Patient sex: M
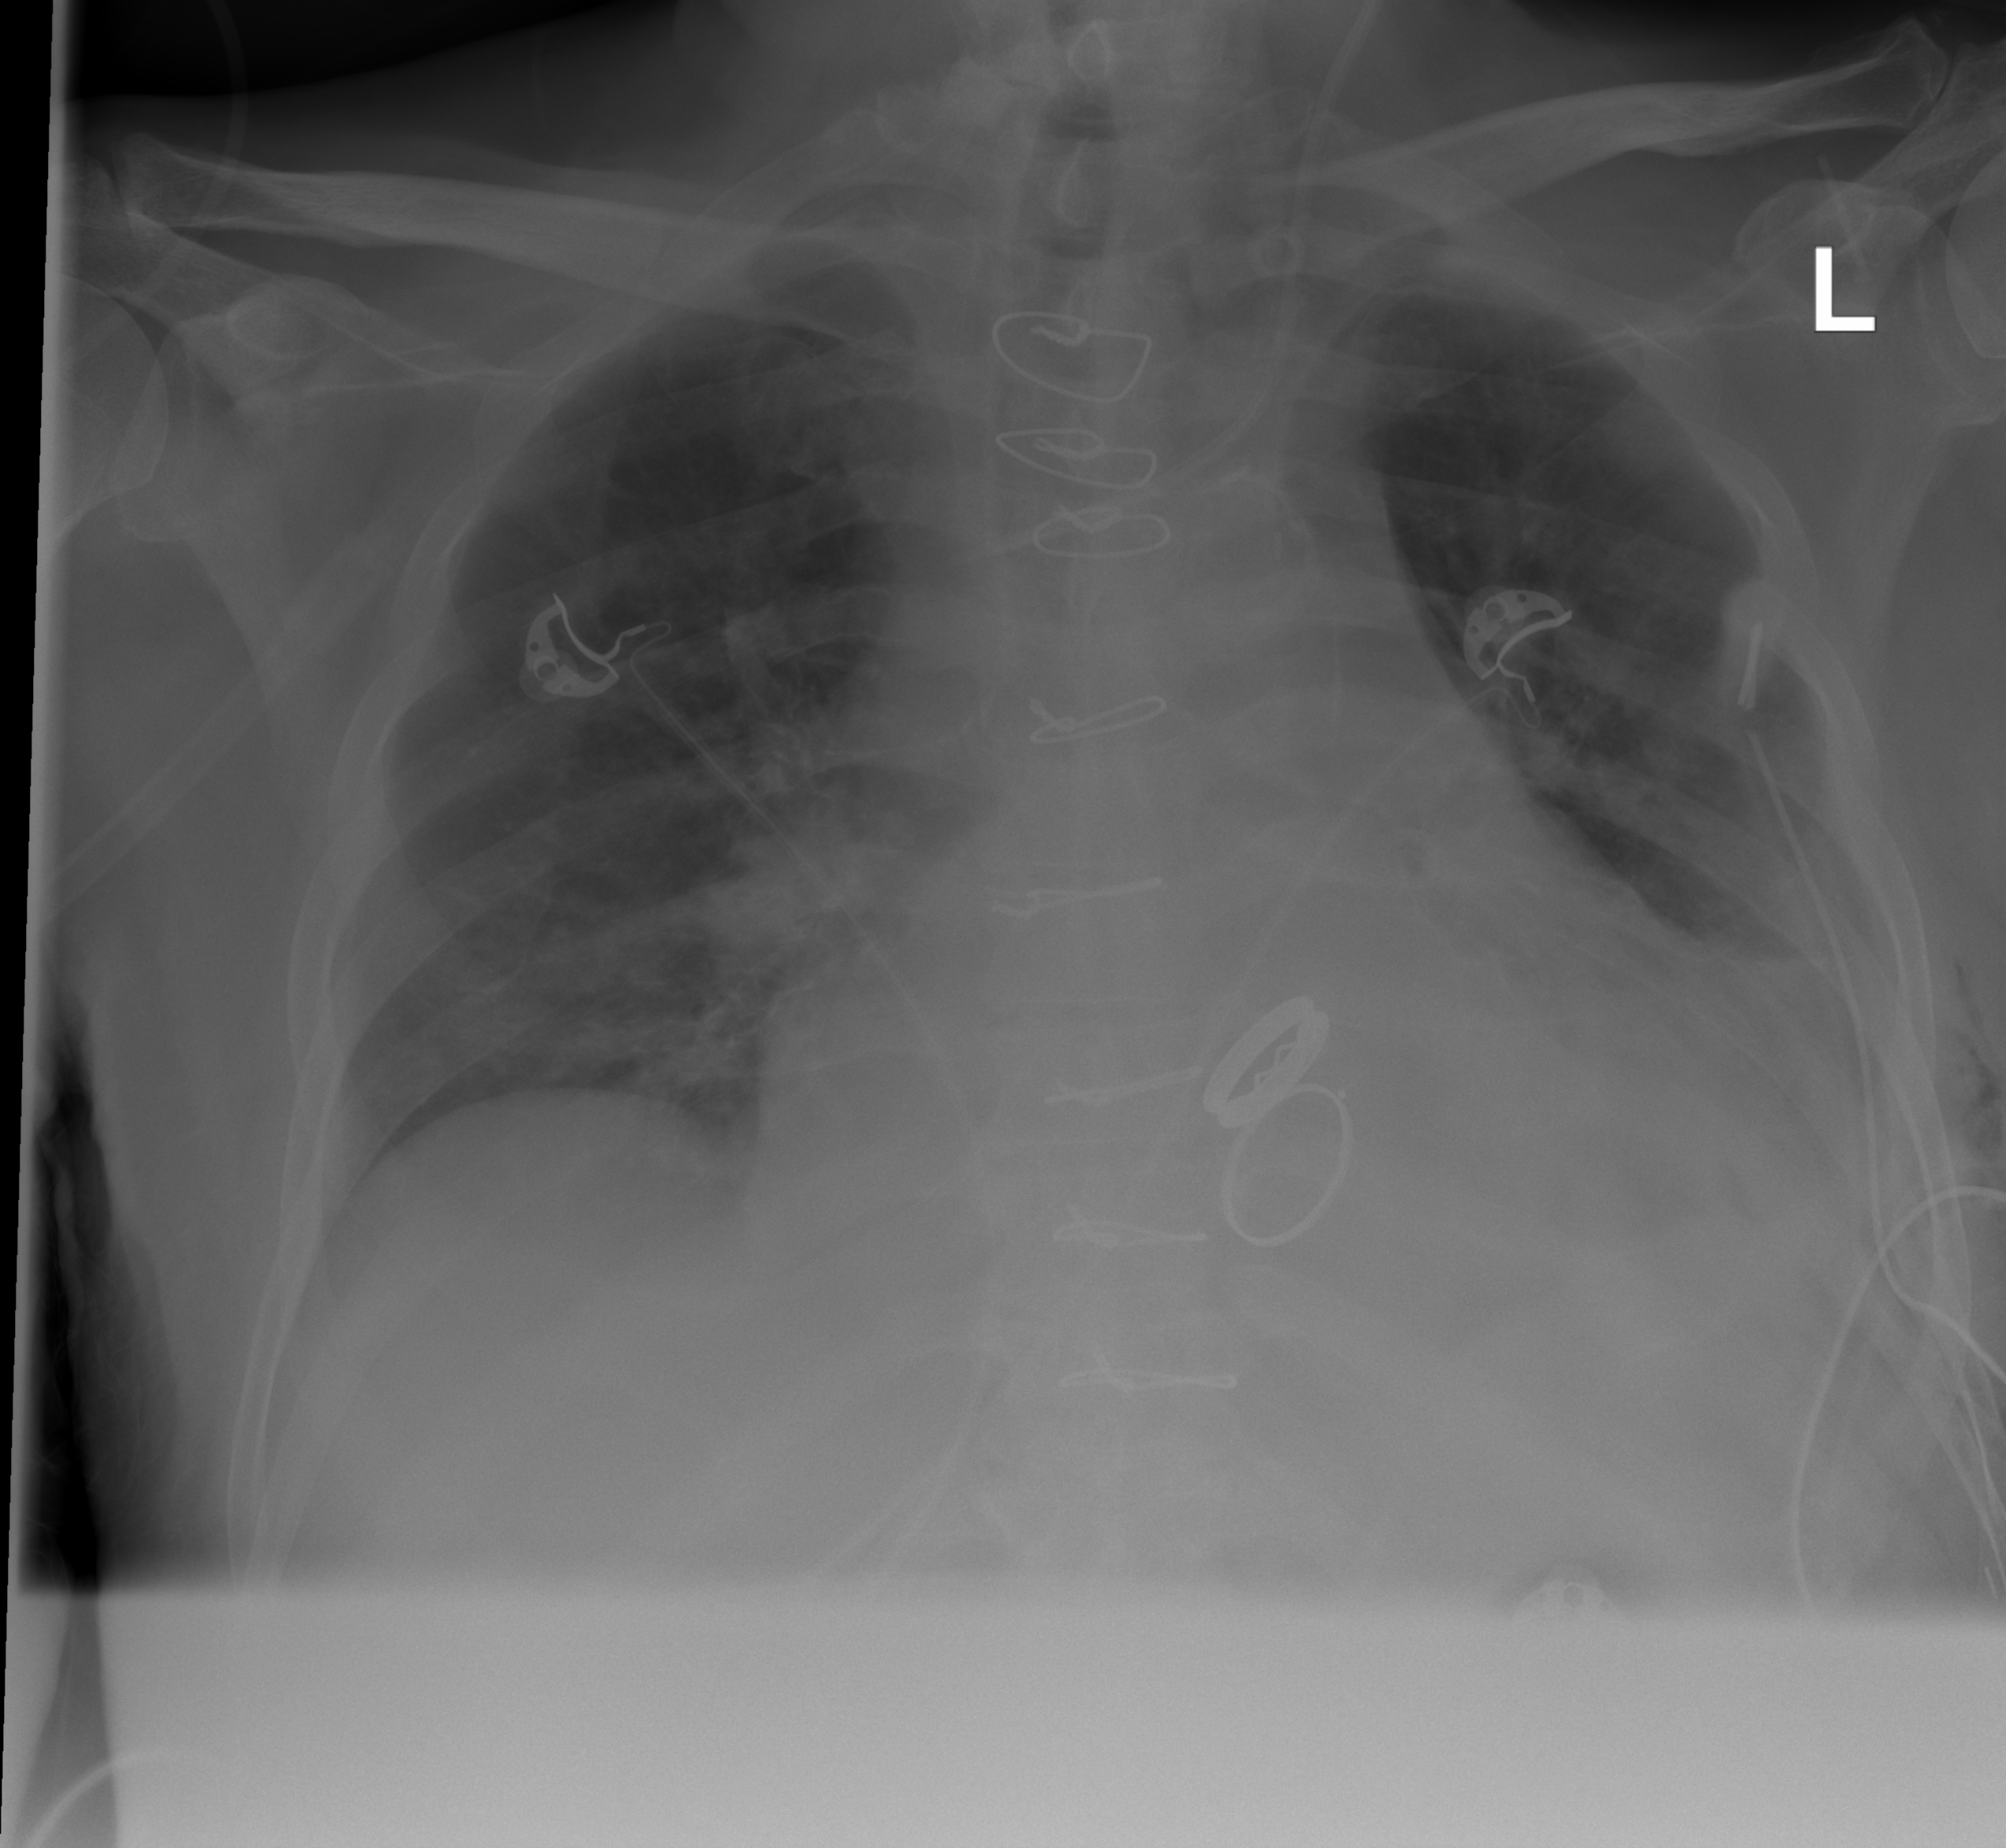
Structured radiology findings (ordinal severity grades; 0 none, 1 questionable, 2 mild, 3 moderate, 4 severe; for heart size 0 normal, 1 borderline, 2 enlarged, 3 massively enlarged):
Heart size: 2
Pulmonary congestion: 2
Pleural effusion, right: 0
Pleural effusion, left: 2
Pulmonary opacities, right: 0
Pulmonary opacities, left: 0
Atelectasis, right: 2
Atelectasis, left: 2